RGB frame:
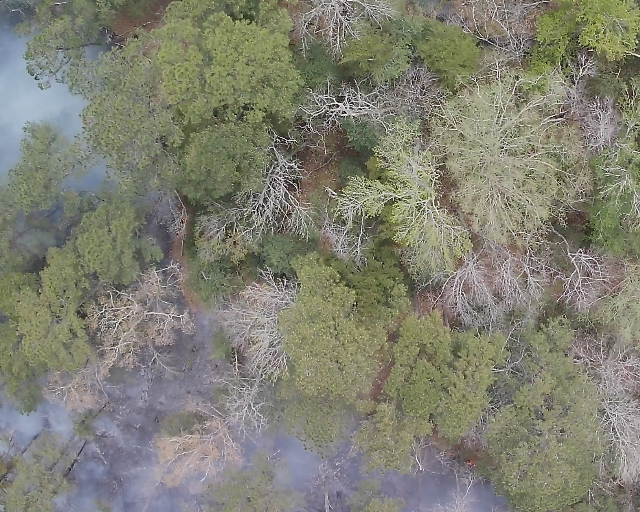
Thermal frame:
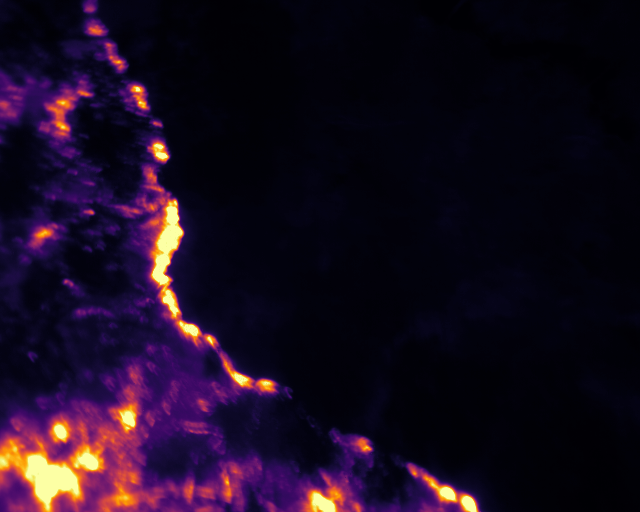
Captured: 2026-02-26 03:08:25
Pixels at or above 80 °C: 19513 (fraction of frame: 0.05955)